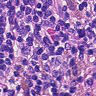
Metastatic tissue present: no